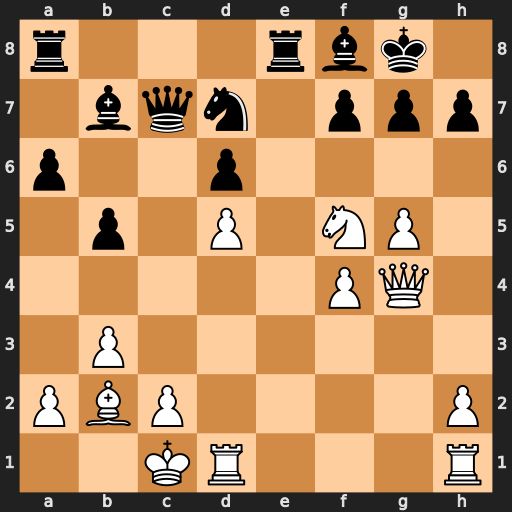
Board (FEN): r3rbk1/1bqn1ppp/p2p4/1p1P1NP1/5PQ1/1P6/PBP4P/2KR3R
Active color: w
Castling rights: -
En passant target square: -
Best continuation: Nh6+ Kh8 Nxf7+